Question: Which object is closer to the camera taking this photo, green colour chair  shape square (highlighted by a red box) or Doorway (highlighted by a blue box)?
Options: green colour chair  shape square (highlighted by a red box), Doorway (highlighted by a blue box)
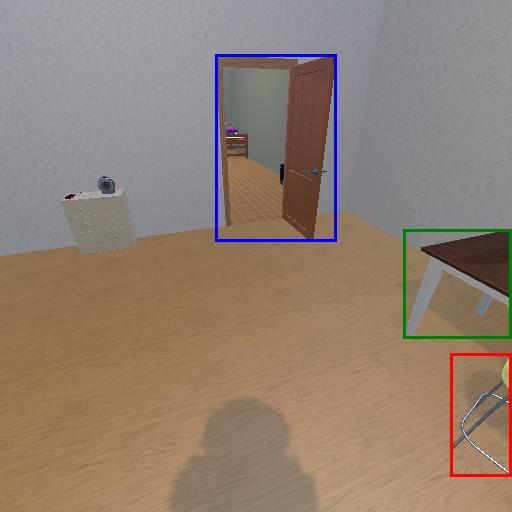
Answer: green colour chair  shape square (highlighted by a red box)